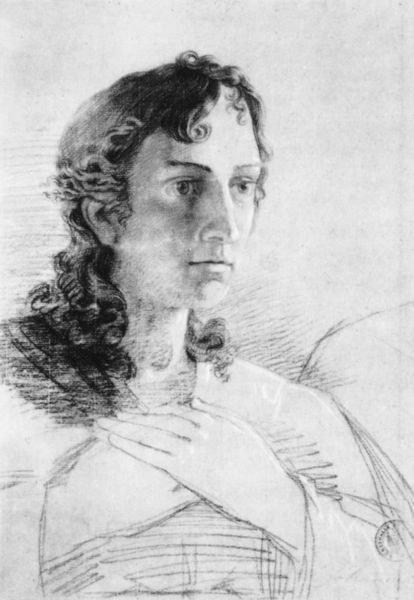
Titel: Kopf und Hände des Johannes
Künstler: Philipp Otto Runge
Institution: Hamburger Kunsthalle Inv.Nr. 34161
Schlagwörter: hand, kopf, mann, schatten, weiß, brust, frau, grau, kleid, kreide, mund, nase, ohr, schwarz, skizze, zeichnung, alt, jung, augen, gesicht, lang, bildnis, hals, hände, portrait, porträt, auge, haare, augenbrauen, brustbild, kinn, lippen, locken, ohren, ruhe, studie, graphik, schattierung, augenbraue, kohle, schraffur, schwarzweiß, bleistift, stempel, beten, entwurf, verschränkt, halbprofil, religiös, bitte, altmodisch, gekreuzte hände, überienandergeschlagen, augebrauen, k